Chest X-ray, PA view. Patient: 19 years old, sex M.
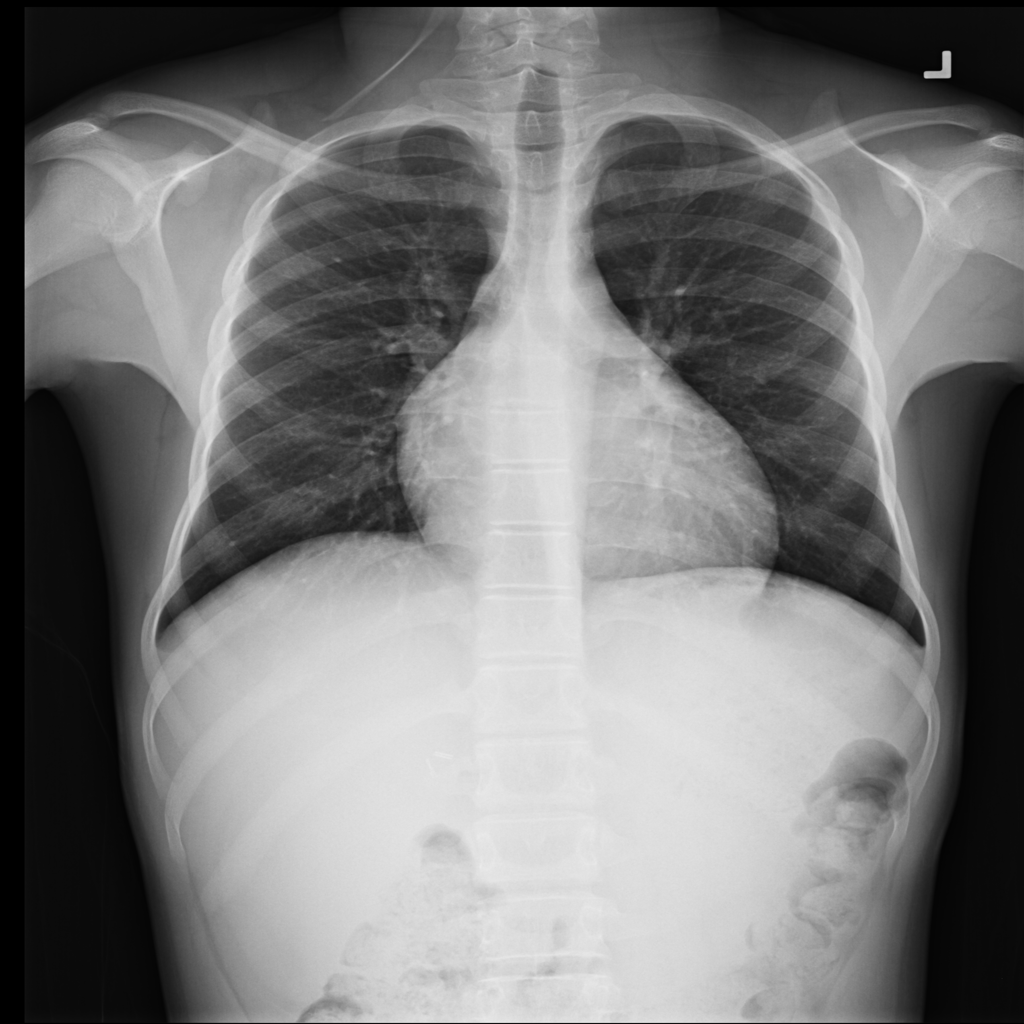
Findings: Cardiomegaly